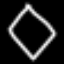
Label: diamond